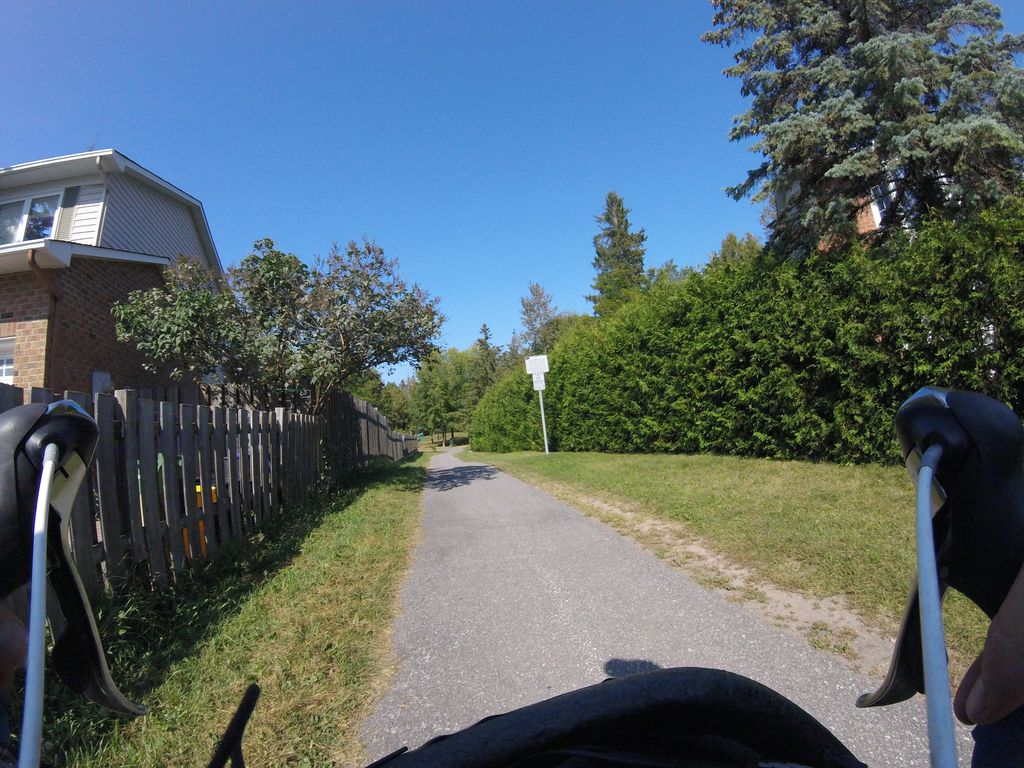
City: ottawa-gatineau